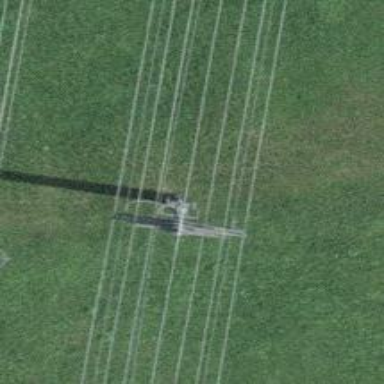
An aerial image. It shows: Power tower.